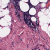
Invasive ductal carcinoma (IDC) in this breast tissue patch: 0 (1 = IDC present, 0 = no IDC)